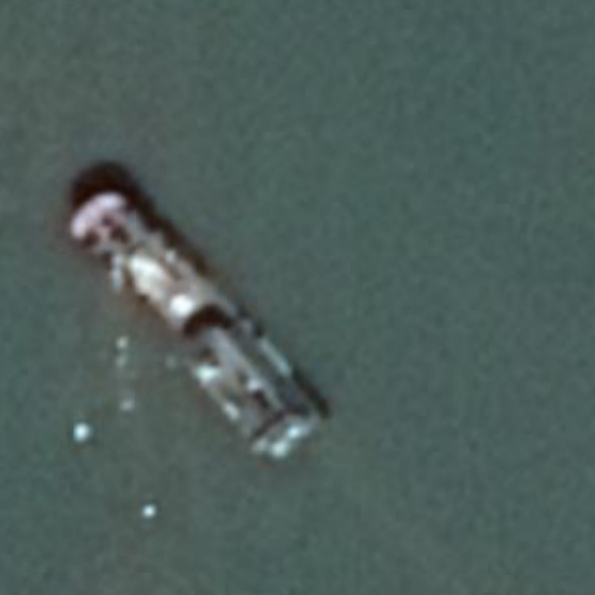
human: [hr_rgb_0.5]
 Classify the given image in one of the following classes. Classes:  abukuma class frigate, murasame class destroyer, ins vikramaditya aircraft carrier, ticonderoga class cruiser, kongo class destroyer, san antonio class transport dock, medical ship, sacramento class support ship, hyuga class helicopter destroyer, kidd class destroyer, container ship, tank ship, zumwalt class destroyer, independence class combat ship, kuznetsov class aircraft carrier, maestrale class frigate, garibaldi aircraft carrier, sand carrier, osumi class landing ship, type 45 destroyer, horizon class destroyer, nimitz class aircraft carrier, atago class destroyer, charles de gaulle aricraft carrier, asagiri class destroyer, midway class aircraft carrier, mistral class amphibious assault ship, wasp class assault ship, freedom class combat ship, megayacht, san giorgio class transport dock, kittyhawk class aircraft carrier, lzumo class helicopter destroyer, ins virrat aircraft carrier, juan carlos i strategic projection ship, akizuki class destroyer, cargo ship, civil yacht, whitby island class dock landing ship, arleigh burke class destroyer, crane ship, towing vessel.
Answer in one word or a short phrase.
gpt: Cargo ship